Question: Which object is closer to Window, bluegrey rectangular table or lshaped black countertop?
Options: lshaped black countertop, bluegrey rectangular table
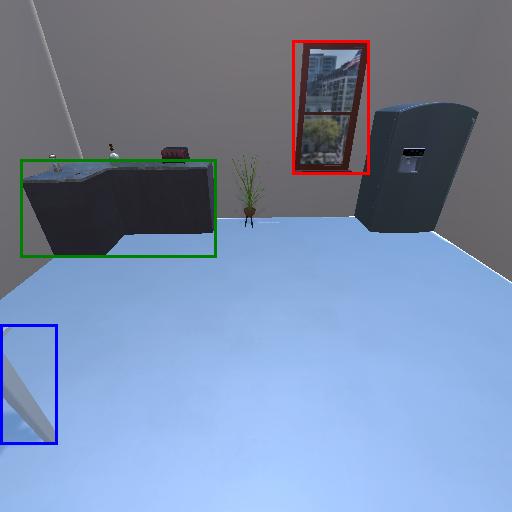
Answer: lshaped black countertop